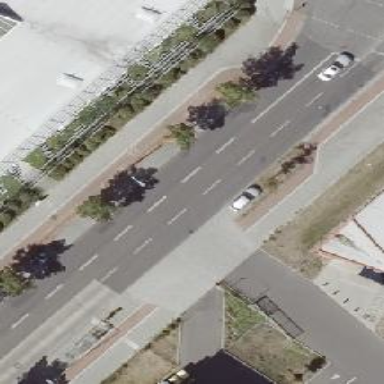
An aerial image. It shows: Tertiary road with asphalt surface and separate sidewalks on both sides. The road has lane markings.